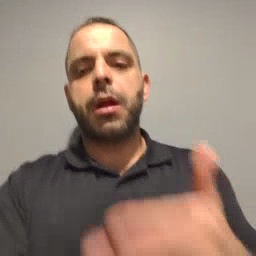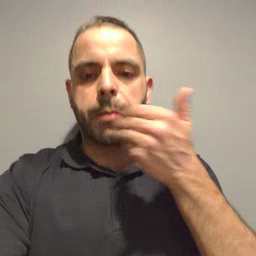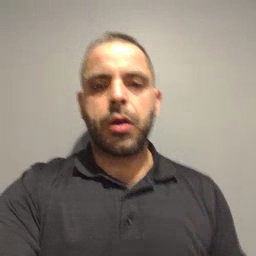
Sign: better